Question: I draw lines that have a circle written inside the circle number 90.
Now my problem is that the number 90 rotates with the rotation of the circle and becomes, for example, 09!
How do I keep the writing direction constant? For example, always be down.

I want to be able to move the drawn line like this:
<URL>
my codes are:
'''
Imports System.Drawing.Drawing2D
Public Class Form1
Private Segments As List(Of Segment) = New List(Of Segment)()
Private NewSegment As Segment = Nothing
Dim P As Pen = New Pen(Color.Black, 1.5)
Dim CIRCLE, ELLIPSE As GraphicsPath
Dim radius = 15
Dim drawFontF As FontFamily = New FontFamily("times new roman")
Private Sub PictureBox1_MouseDown(sender As Object, e As MouseEventArgs) Handles PictureBox1.MouseDown
Dim drawString = "90"
CIRCLE = New GraphicsPath()
CIRCLE.AddEllipse(-15, 0, radius * 2, radius * 2)
'****************************
Dim angle = Math.Atan2(20 - e.Location.Y, 5 - e.Location.X)
Dim x3 = 5 + Math.Cos(angle) * radius
Dim y3 = 20 + Math.Sin(angle) * radius
CIRCLE.AddString(drawString, drawFontF, FontStyle.Regular, 10, New Point(x3, y3), Nothing)
P.CustomEndCap = New CustomLineCap(Nothing, CIRCLE)
NewSegment = New Segment(P, e.Location, e.Location, "CIRCLE")
PictureBox1.Refresh()
End Sub
Private Sub PictureBox1_MouseMove(sender As Object, e As MouseEventArgs) Handles PictureBox1.MouseMove
If NewSegment Is Nothing Then Return
NewSegment.pt2 = e.Location
PictureBox1.Refresh()
End Sub
Private Sub PictureBox1_MouseUp(sender As Object, e As MouseEventArgs) Handles PictureBox1.MouseUp
Dim PP As Pen = New Pen(Color.Black, 1.5)
PP.CustomEndCap = New CustomLineCap(Nothing, CIRCLE)
Dim H = "CIRCLE"
NewSegment.pen1 = PP
NewSegment.END_CAPS = H
Segments.Add(NewSegment)
End Sub
Private Sub PictureBox1_Paint(sender As Object, e As PaintEventArgs) Handles PictureBox1.Paint
e.Graphics.SmoothingMode = Drawing2D.SmoothingMode.AntiAlias
For Each segment As Segment In Segments
segment.Draw(e.Graphics, Nothing, Nothing)
Next
If NewSegment IsNot Nothing Then
NewSegment.Draw(e.Graphics, Nothing, Nothing)
End If
End Sub
End Class
Class Segment
Public pen1 As Pen
Public pt1, pt2 As Point
Public END_CAPS As String
Public Sub New(pen As Pen, point1 As Point, point2 As Point, END_CAP As String)
pen1 = pen
pt1 = point1
pt2 = point2
END_CAPS = END_CAP
End Sub
Public Sub Draw(gr As Graphics, R As Rectangle, INDEX As Integer)
'*********************
gr.SmoothingMode = SmoothingMode.AntiAlias
gr.DrawLine(pen1, pt1, pt2)
End Sub
End Class
'''
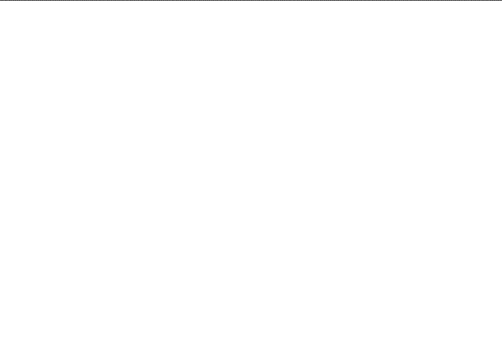
Answer: Personally, I'd just manually draw the "end cap" myself.
Also, I'd draw the segments themselves completely differently:
1. Move the origin to the start point
2. Rotate the surface around the new origin so the x-axis points to the end point
3. Draw the segment as a line using only the translated and rotated x-axis
This setup allows us to draw the circle and 90 easier:
1. Move the origin a little further out, along the still rotated x-axis, to the center of the circle.
2. Draw the circle at the origin.
3. Move the origin a little further out, halfway between the center of the circle and the edge of the circle.
4. Rotate around the origin so that the 90 will be drawn "upright".
5. Draw the 90.
Before we do steps 1-8, we save the current state of the graphics so we can "reset" after each segment draw and repeat the process for the next one.
Sample run:
<URL>
Example code:
'''
Public Class Form1
Private NewSegment As Segment
Private Segments As New List(Of Segment)
Private Sub PictureBox1_MouseDown(sender As Object, e As MouseEventArgs) Handles PictureBox1.MouseDown
NewSegment = New Segment(e.Location, e.Location)
Segments.Add(NewSegment)
PictureBox1.Invalidate()
End Sub
Private Sub PictureBox1_MouseMove(sender As Object, e As MouseEventArgs) Handles PictureBox1.MouseMove
If NewSegment Is Nothing Then Return
NewSegment.Point2 = e.Location
PictureBox1.Invalidate()
End Sub
Private Sub PictureBox1_Paint(sender As Object, e As PaintEventArgs) Handles PictureBox1.Paint
e.Graphics.SmoothingMode = Drawing2D.SmoothingMode.AntiAlias
For Each segment As Segment In Segments
segment.Draw(e.Graphics)
Next
End Sub
Private Sub PictureBox1_MouseUp(sender As Object, e As MouseEventArgs) Handles PictureBox1.MouseUp
NewSegment = Nothing
End Sub
Private Sub PictureBox1_SizeChanged(sender As Object, e As EventArgs) Handles PictureBox1.SizeChanged
PictureBox1.Invalidate()
End Sub
End Class
Class Segment
Private pt1, pt2 As Point
Private angle As Double = 0
Private length As Double = 0
Private Shared SF As StringFormat
Private Const RADIUS As Integer = 20
Private Shared drawString As String = "90"
Private Shared pen1 As New Pen(Color.Black, 1.5)
Private Shared drawFontF As New Font("times new roman", 10)
Private Shared rc As New Rectangle(New Point(-RADIUS, -RADIUS), New Size(RADIUS * 2, RADIUS * 2))
Public Sub New(startPoint As Point, endPoint As Point)
Point1 = startPoint
Point2 = endPoint
End Sub
Public Property Point1 As Point
Get
Return pt1
End Get
Set(value As Point)
pt1 = value
UpdateAngleAndLength()
End Set
End Property
Public Property Point2 As Point
Get
Return pt2
End Get
Set(value As Point)
pt2 = value
UpdateAngleAndLength()
End Set
End Property
Private Sub UpdateAngleAndLength()
angle = Math.Atan2(Point2.Y - Point1.Y, Point2.X - Point1.X) * 180.0 / Math.PI
length = Math.Sqrt(Math.Pow(Point2.X - Point1.X, 2) + Math.Pow(Point2.Y - Point1.Y, 2))
End Sub
Public Sub Draw(gr As Graphics)
If IsNothing(SF) Then
SF = New StringFormat()
SF.Alignment = StringAlignment.Center
SF.LineAlignment = StringAlignment.Center
End If
' save the current state of the graphics
Dim curState As GraphicsState = gr.Save()
' move the origin to the start point of the line
gr.TranslateTransform(Point1.X, Point1.Y)
' rotate the whole surface
gr.RotateTransform(angle)
' draw the line on the x-axis
gr.DrawLine(pen1, 0, 0, CInt(length), 0)
' move the origin along the x-axis to where the center of the circle should be
gr.TranslateTransform(length + RADIUS, 0)
' draw the circle
gr.DrawEllipse(pen1, rc)
' draw the 90 at the opposite end of the circle,
' at 3/4ths of the way to the opposite side,
' but still oriented downwards like "normal"
gr.TranslateTransform(RADIUS / 2.0, 0) ' midway between center and opposite side of circle
' orient back to the "normal" so the 90 is upright
gr.RotateTransform(-angle)
' draw the 90
gr.DrawString(drawString, drawFontF, Brushes.Black, rc, SF)
' put the graphics back to the way it was originally
gr.Restore(curState)
End Sub
End Class
'''